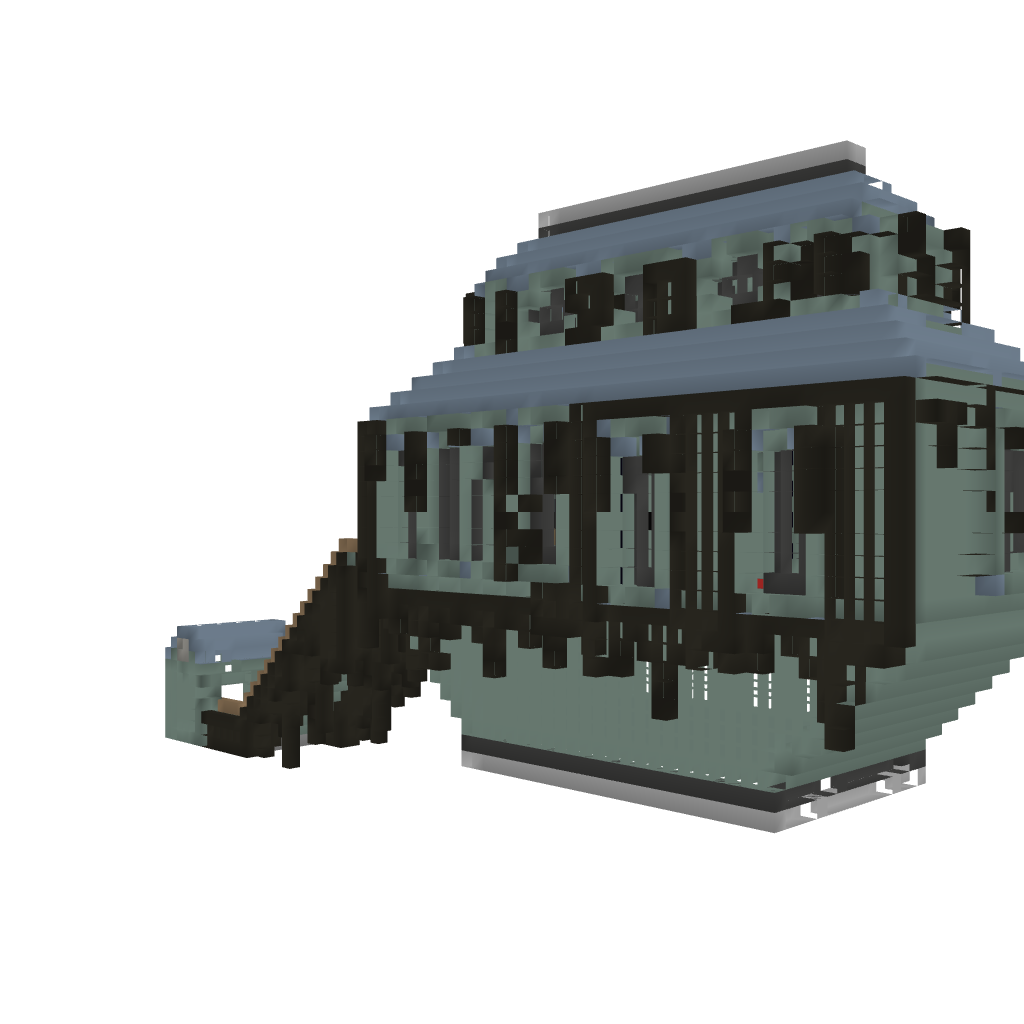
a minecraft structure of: Dracula's rest